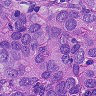
Metastatic tissue present: yes